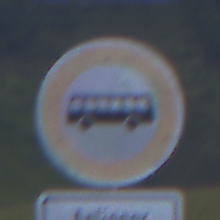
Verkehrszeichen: VerbotKraftomnibusse
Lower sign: PersonengruppenFrei2
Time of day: SunriseSunset
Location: Outdoor (Nature)
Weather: PartlyCloudy
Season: NotSpecified
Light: Natural